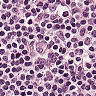
Metastatic tissue present: no